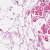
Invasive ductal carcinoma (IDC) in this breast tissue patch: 0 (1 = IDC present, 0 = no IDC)